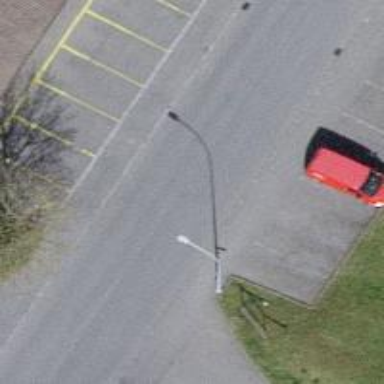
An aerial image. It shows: Sidewalk along the footway.